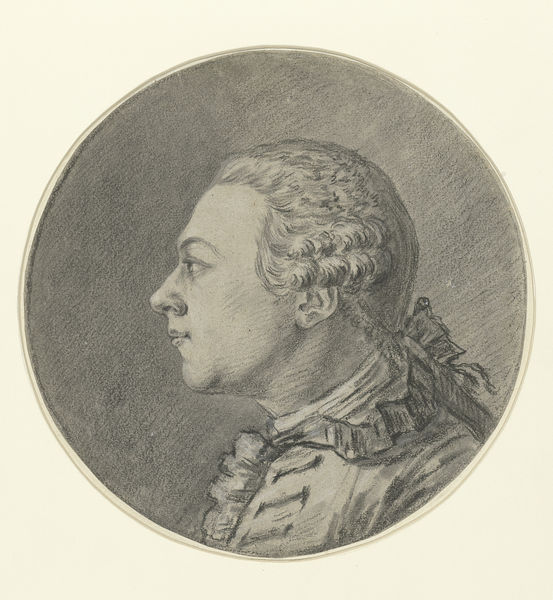
Titel: Mansportret, van terzijde, naar links, met staartpruik
Künstler: Justus Chevillet
Standort: Amsterdam
Institution: Rijksmuseum
Schlagwörter: homme, portrait, dessin, latin, nuage, plume, crayon, nu, antiwue